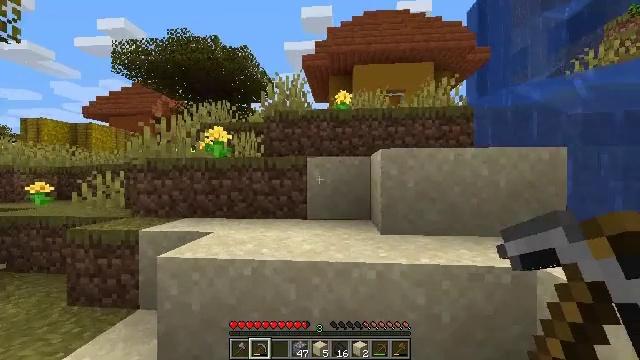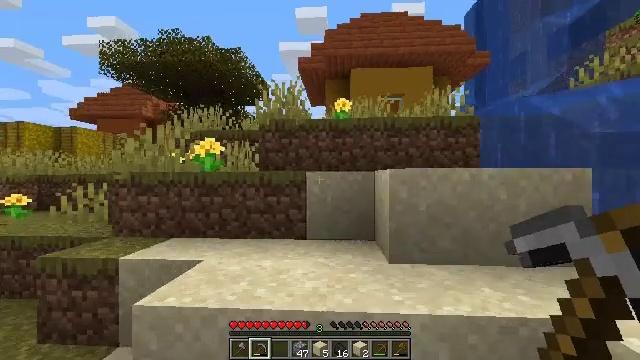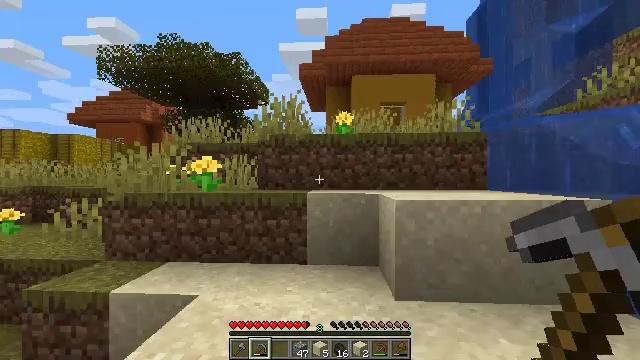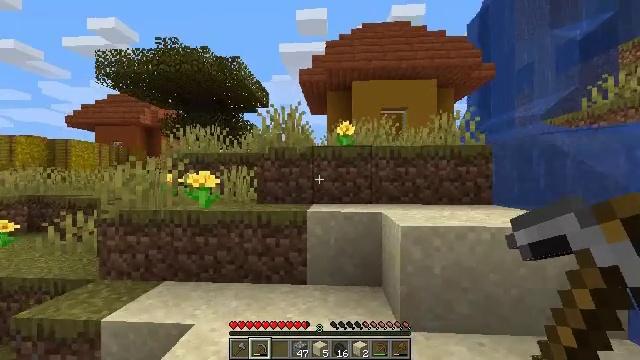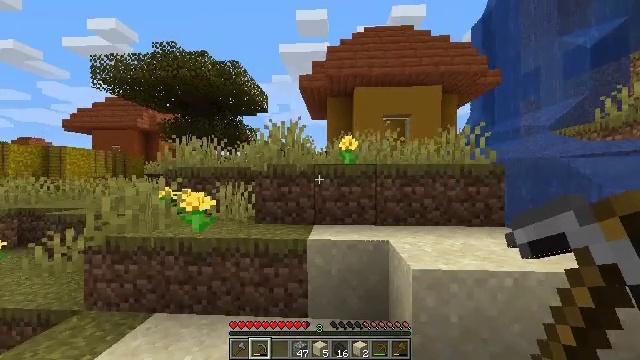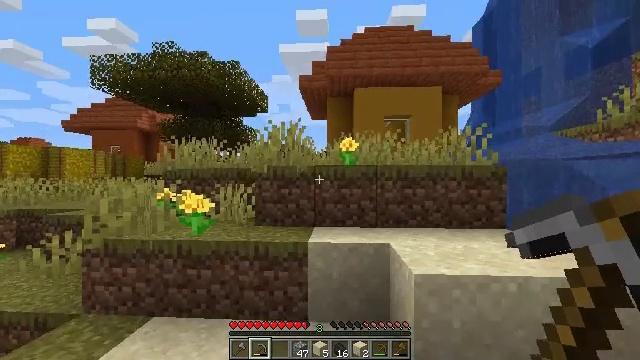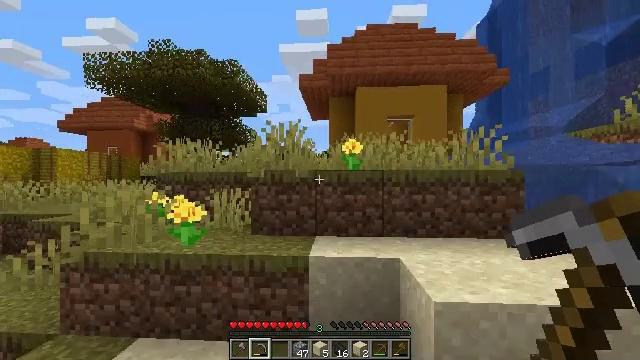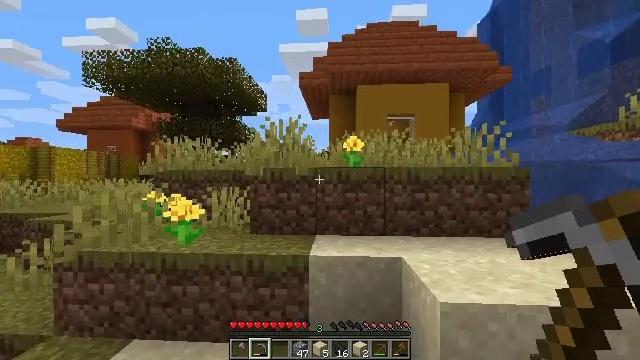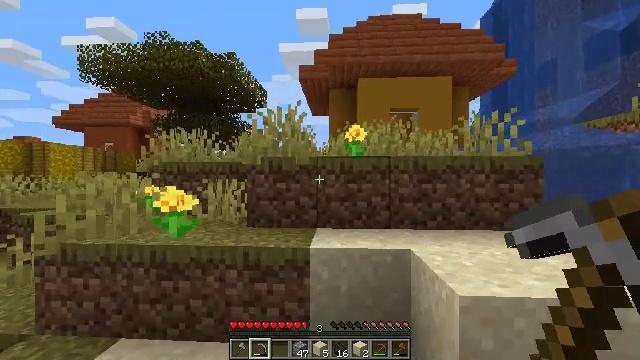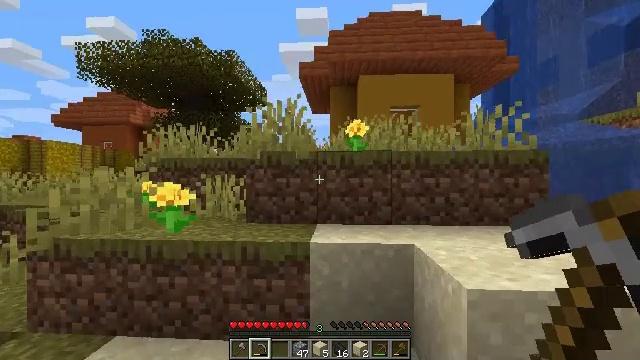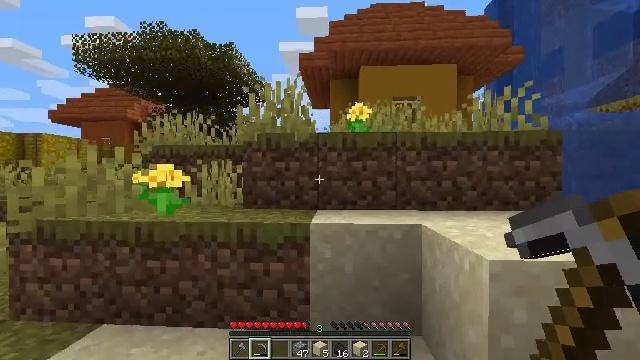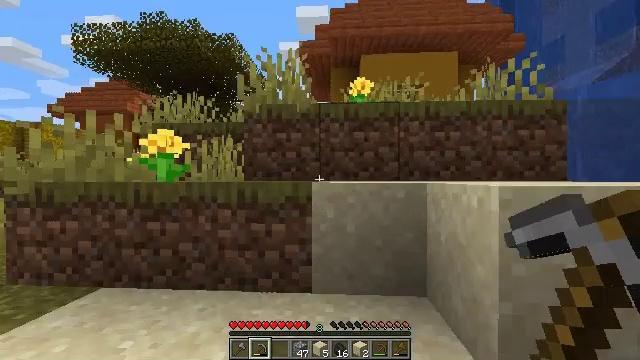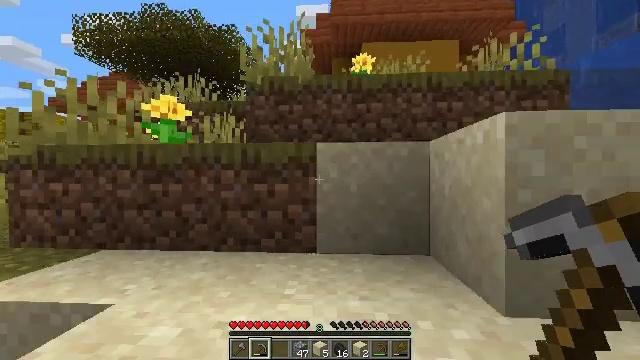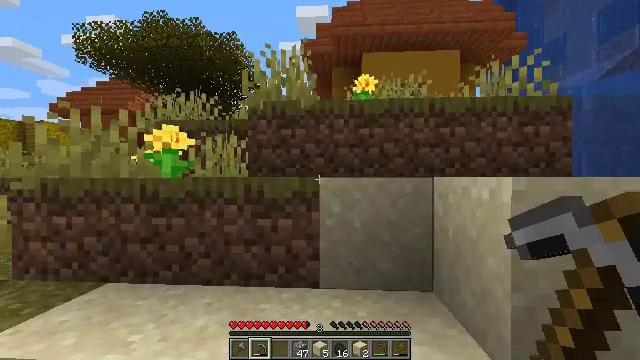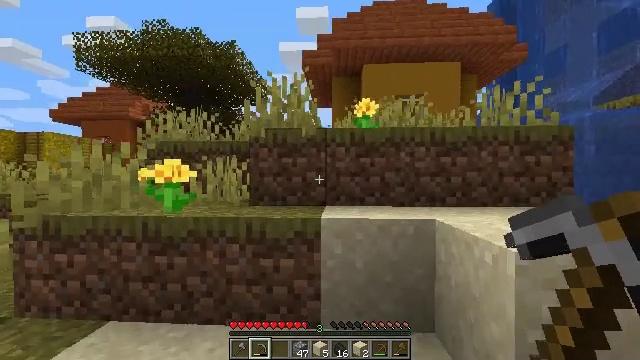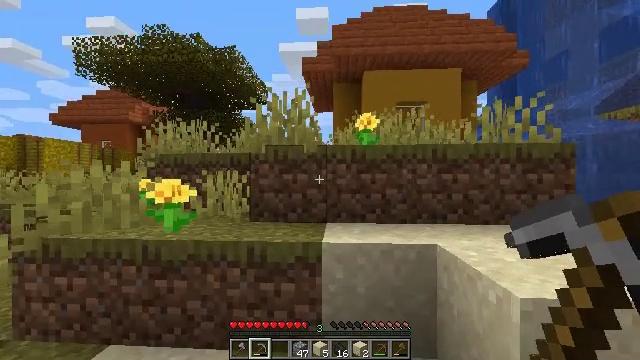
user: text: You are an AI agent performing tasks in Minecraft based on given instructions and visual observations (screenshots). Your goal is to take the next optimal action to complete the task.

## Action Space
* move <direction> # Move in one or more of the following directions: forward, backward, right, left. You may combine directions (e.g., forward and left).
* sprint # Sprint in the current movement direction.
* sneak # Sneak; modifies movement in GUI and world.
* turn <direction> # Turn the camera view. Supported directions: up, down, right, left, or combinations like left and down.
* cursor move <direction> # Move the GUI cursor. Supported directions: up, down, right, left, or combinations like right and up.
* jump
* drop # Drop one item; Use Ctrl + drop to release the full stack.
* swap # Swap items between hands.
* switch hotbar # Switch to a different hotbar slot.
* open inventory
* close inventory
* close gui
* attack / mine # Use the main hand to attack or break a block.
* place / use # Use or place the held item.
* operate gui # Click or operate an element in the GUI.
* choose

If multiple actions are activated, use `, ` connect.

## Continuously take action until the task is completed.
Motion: motion action
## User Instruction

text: Gather hay blocks from the farm.
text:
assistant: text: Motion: move forward, turn right, jump
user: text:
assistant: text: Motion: move forward, jump
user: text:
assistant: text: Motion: move forward, jump
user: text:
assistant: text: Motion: move forward, jump
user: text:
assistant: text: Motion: move forward
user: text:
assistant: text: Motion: move forward
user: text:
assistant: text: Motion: move forward
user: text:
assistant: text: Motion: move forward
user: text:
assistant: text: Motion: move forward
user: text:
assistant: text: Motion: move forward
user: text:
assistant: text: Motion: move forward, jump
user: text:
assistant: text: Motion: move forward, jump
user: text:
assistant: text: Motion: move forward, jump
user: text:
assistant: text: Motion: move forward, jump
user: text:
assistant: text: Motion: move forward, jump
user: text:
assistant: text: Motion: move forward
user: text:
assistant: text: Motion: move forward
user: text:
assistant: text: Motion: move forward, turn right and up
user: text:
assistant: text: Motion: move forward
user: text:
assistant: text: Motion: move forward
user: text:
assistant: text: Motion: move forward, turn right and up
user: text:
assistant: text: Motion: move forward, turn right and up
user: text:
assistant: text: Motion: move forward, turn right and up
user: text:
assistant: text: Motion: move forward, turn up
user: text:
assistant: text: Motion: move forward, turn up
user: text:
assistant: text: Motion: move forward, turn left, jump
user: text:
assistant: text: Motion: move forward, turn left and down, jump
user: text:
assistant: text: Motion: move forward, turn left and down, jump
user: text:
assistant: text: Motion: move forward, turn left and down, jump
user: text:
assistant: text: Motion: move forward, turn left and down